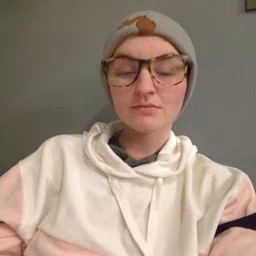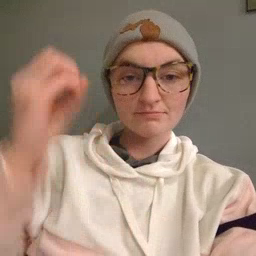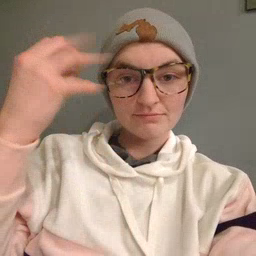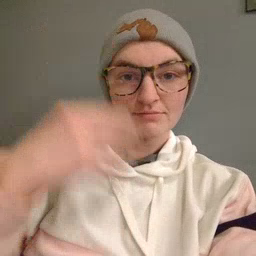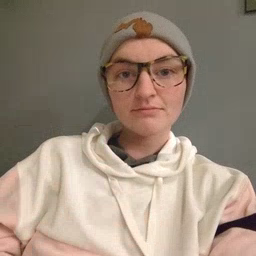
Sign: shower